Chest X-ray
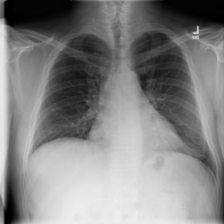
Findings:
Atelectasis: negative
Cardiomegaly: negative
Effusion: negative
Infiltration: negative
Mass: negative
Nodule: negative
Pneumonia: negative
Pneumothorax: negative
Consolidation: negative
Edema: negative
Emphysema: negative
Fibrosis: negative
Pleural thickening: negative
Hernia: negative